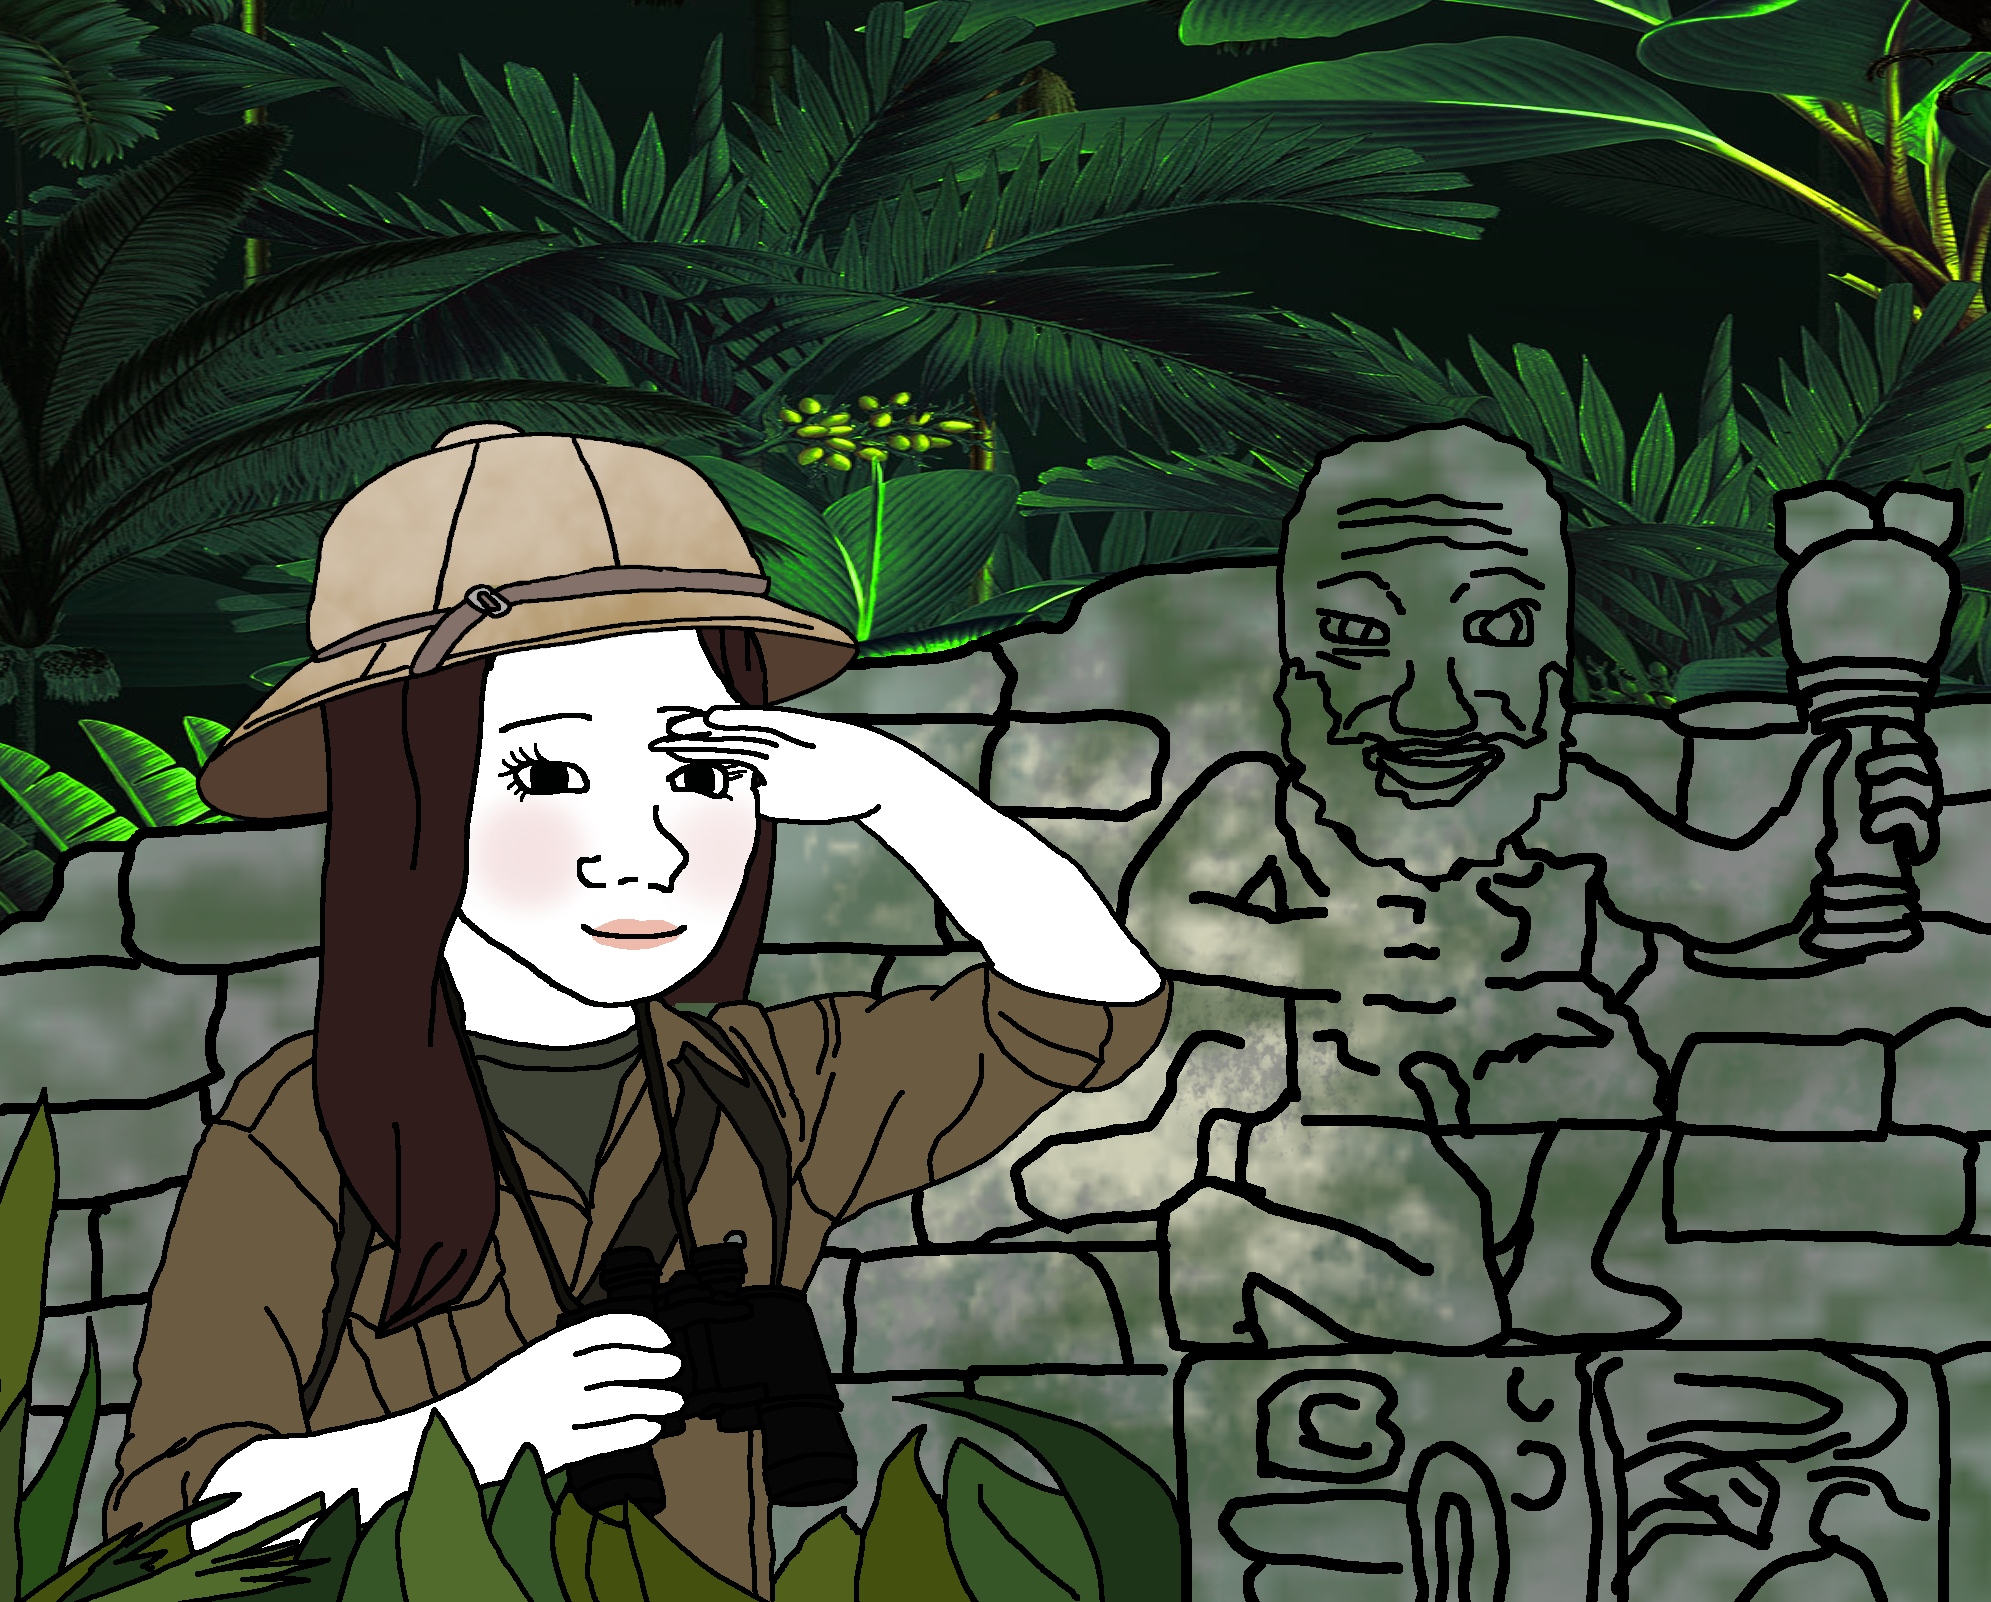
Label: 5_Wojak_with_Background